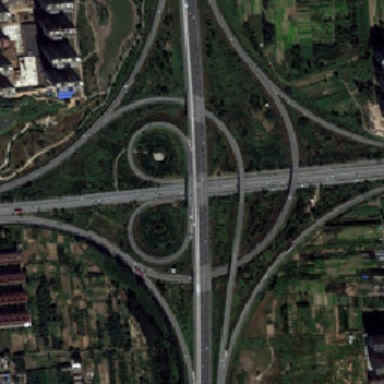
Some buildings and many green trees are close to the viaduct and form four nested circles .